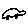
Label: car